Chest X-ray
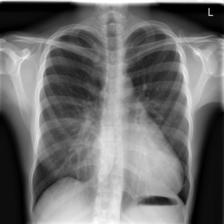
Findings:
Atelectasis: negative
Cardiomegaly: negative
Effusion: negative
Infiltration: positive
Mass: negative
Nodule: negative
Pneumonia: negative
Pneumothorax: negative
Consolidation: negative
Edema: negative
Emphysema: negative
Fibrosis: negative
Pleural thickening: negative
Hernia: negative